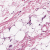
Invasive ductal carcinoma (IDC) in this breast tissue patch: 0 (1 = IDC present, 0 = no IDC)